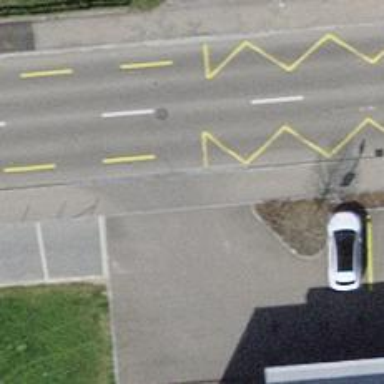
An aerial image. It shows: Crossing on the road.